Question: Please consider the following
'''
g <- graph.ring(10)
V(g)$label[1:5] <- 10
V(g)$label[6:10] <- 100000000
plot(g, layout=layout.circle, vertex.label=format(V(g)$label, big.mark=",", scientific=FALSE))
'''
which output

I wonder why the labels of the first 5 vertices shift to right and how to bring them back to the centre of the node.
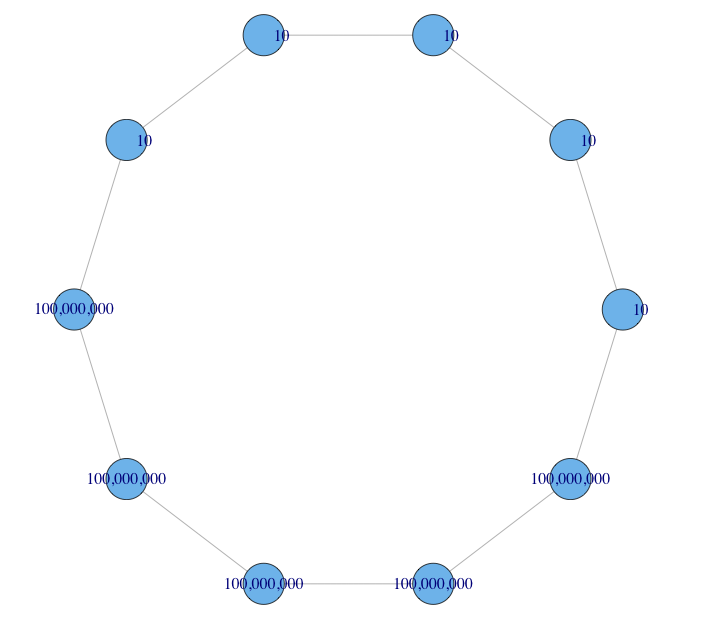
Answer: Does have more to do with 'format' than with 'igraph':
'''
format(V(g)$label, big.mark=",", scientific=FALSE)
# [1] " 10" " 10" " 10" " 10" " 10"
# [6] "100,000,000" "100,000,000" "100,000,000" "100,000,000" "100,000,000"
'''
Just remove the spaces and the labels will be centered:
'''
sub("[ ]+", "", format(V(g)$label, big.mark=",", scientific=FALSE))
# [1] "10" "10" "10" "10" "10"
# [6] "100,000,000" "100,000,000" "100,000,000" "100,000,000" "100,000,000"
'''